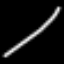
Label: line